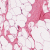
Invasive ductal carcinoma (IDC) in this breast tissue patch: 0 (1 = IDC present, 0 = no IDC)